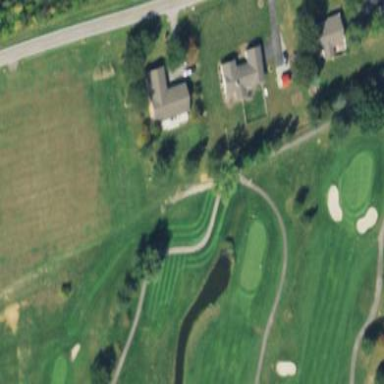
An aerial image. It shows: Golf tee on grassy land.